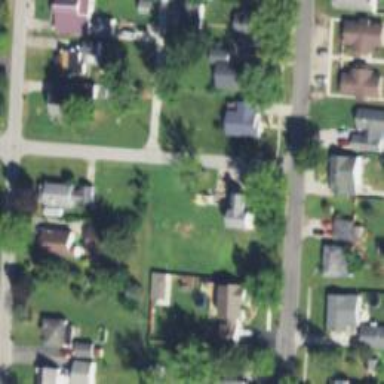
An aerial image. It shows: Alley classified as service road.